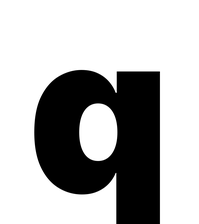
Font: Inter_Black